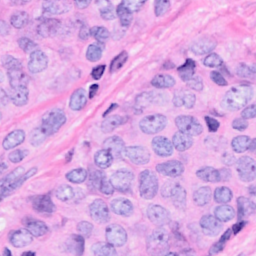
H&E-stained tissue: Breast